Aerial crown-view tile of a tropical tree (Barro Colorado Island, Panama), acquired 20250818:
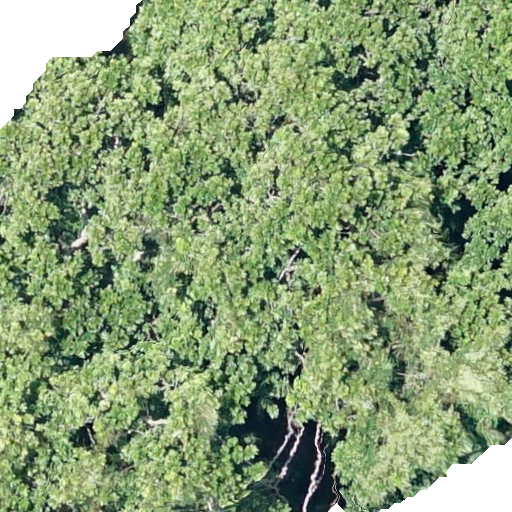
Species: Anacardium excelsum
GBIF accepted scientific name: Anacardium excelsum
Crown area: 544.913 m²